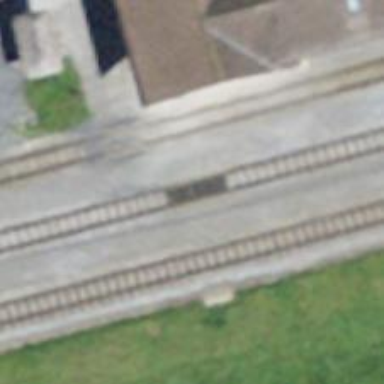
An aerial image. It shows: Narrow-gauge railway siding.